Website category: phone
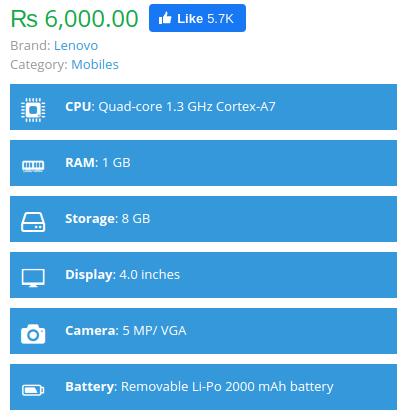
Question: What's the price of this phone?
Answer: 6,000.00

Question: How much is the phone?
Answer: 6,000.00

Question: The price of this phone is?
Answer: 6,000.00

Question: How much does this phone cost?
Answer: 6,000.00

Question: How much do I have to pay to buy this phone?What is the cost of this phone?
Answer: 6,000.00

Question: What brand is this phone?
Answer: Lenovo

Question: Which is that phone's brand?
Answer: Lenovo

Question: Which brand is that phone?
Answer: Lenovo

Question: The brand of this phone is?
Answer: Lenovo

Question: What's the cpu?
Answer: Quad-core 1.3 GHz Cortex-A7

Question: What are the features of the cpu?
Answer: Quad-core 1.3 GHz Cortex-A7

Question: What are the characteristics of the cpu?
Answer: Quad-core 1.3 GHz Cortex-A7

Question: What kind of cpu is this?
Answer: Quad-core 1.3 GHz Cortex-A7

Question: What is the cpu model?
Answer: Quad-core 1.3 GHz Cortex-A7

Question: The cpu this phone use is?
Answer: Quad-core 1.3 GHz Cortex-A7

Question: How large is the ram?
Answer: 1 GB

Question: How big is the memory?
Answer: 1 GB

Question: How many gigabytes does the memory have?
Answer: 1 GB

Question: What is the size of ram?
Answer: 1 GB

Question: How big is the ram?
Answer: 1 GB

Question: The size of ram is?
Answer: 1 GB

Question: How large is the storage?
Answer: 8 GB

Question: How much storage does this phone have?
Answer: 8 GB

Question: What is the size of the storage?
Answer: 8 GB

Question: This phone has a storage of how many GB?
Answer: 8 GB

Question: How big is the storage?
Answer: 8 GB

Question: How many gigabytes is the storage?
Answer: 8 GB

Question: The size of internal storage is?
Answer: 8 GB

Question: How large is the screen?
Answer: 4.0 inches

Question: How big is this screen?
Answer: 4.0 inches

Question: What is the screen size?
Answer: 4.0 inches

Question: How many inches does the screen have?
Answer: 4.0 inches

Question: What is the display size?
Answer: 4.0 inches

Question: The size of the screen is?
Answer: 4.0 inches

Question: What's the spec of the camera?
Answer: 5 MP/ VGA

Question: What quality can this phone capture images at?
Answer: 5 MP/ VGA

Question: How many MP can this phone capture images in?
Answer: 5 MP/ VGA

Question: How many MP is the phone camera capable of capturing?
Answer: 5 MP/ VGA

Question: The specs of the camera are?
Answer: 5 MP/ VGA

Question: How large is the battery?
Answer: Removable Li-Po 2000 mAh battery

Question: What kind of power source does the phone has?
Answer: Removable Li-Po 2000 mAh battery

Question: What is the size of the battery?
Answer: Removable Li-Po 2000 mAh battery

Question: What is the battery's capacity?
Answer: Removable Li-Po 2000 mAh battery

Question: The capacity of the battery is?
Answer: Removable Li-Po 2000 mAh battery